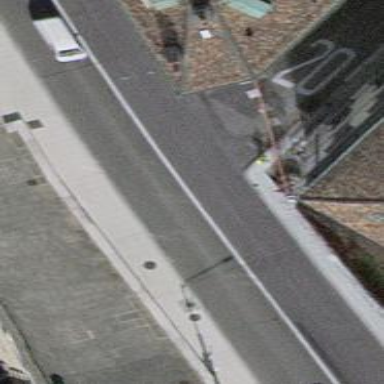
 and shared bus lane for cyclists on the left as well."